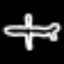
Label: airplane